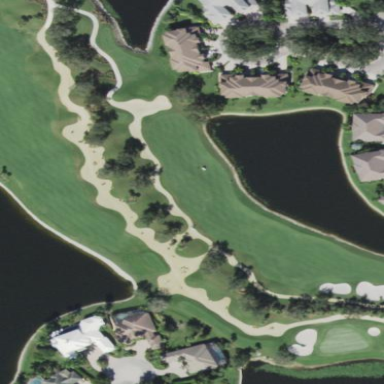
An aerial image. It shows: Golf fairway surrounded by grass.